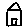
Label: house